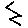
Label: zigzag